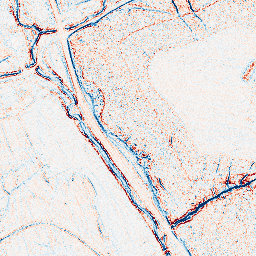
Category: edge_preserving
Decomposition family: bilateral
Decomposition parameters: d: 5
sigma_color: 75
sigma_space: 25
Upsampling method: quintic
Upsampling parameters: scale: 8
Upsampling scale: 8